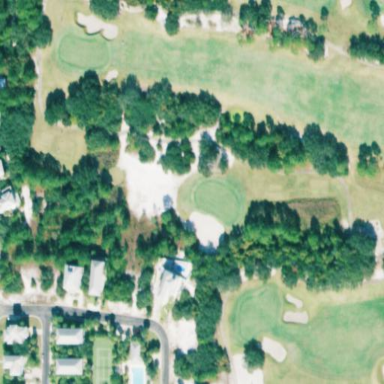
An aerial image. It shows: Sand bunker on golf course.